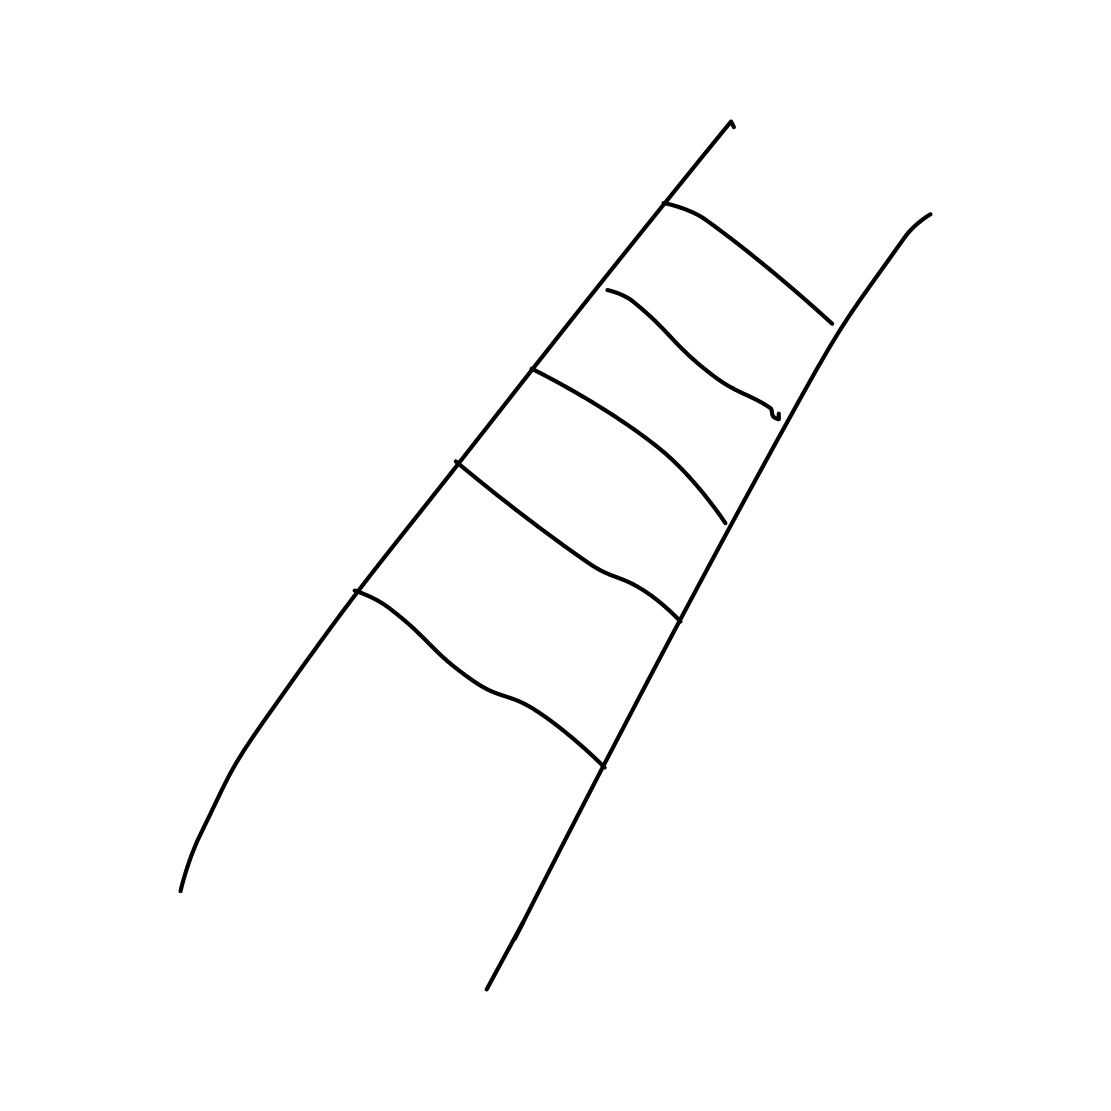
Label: ladder